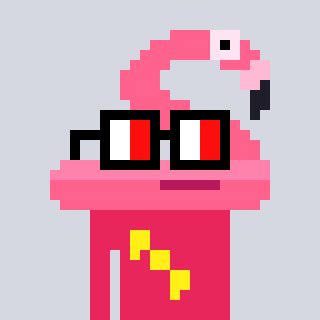
a pixel art character with square glasses with black frames and red eyes, a flamingo-shaped head and a redpinkish-colored body on a cool background